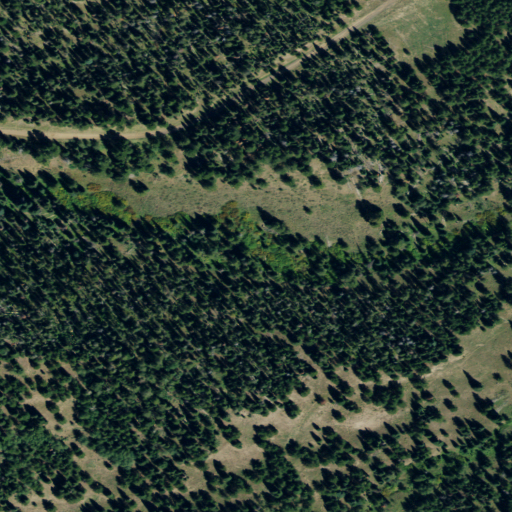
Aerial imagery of valley in Idaho named South Stewart Canyon containing evergreen forest and shrub